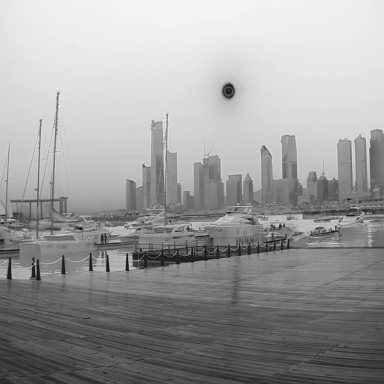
There are two sailboats in the infrared image.